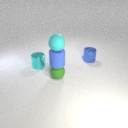
small green rubber sphere below small cyan rubber sphere